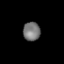
Tissue: prostate
Cell type: T cells
Senescence score: 0.7164
Nuclear area (px): 318
Mean DAPI intensity: 116.261